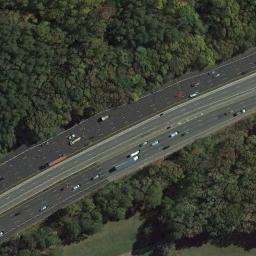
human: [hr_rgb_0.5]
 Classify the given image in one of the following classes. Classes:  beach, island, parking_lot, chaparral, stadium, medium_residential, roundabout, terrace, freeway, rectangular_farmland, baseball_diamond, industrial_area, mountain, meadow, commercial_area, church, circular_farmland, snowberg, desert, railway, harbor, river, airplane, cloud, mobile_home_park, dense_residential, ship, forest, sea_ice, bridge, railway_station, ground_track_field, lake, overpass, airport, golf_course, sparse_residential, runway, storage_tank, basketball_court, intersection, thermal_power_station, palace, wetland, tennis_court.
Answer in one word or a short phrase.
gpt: freeway